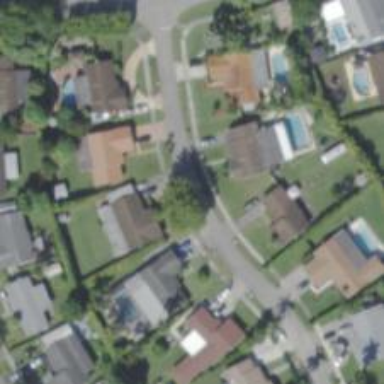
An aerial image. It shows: Residential road.